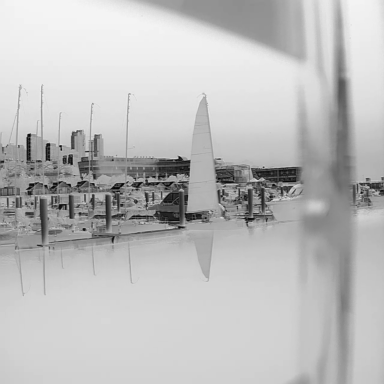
There are three canoes in the infrared image.